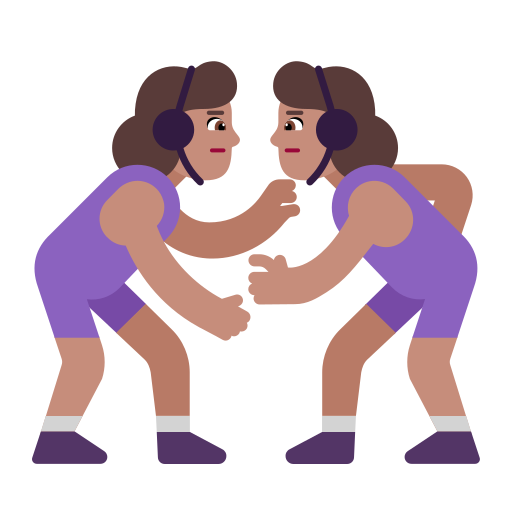
woman wrestling flat